Field crop: maize
Growth stage: 1
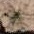
Species: salsola